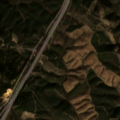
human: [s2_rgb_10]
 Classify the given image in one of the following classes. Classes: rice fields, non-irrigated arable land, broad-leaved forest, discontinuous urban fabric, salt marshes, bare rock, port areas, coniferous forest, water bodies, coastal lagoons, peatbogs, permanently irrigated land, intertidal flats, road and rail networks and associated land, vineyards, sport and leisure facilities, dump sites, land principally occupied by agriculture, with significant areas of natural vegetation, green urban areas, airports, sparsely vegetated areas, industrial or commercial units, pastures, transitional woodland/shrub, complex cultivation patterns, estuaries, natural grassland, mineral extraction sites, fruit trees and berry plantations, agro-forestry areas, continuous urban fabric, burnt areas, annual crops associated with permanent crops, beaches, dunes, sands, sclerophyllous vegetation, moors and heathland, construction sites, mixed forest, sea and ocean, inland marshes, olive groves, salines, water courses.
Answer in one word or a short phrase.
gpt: land principally occupied by agriculture, with significant areas of natural vegetation, broad-leaved forest, moors and heathland, sclerophyllous vegetation, transitional woodland/shrub